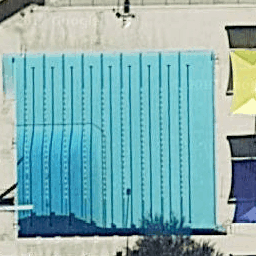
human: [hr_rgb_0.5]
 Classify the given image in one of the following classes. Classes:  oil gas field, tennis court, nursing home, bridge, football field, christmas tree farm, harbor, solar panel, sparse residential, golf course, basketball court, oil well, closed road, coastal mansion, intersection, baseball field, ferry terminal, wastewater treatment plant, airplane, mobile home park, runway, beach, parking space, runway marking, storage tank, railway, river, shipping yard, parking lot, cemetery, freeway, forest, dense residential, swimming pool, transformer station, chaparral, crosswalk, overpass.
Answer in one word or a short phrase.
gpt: swimming pool